Question: How can i display below toplinks in footer,

i used below code in Footer.phtml file,
'''
<?php echo $this->getChildHtml('topLinks'); ?>
'''
but the links are not displayed?. How can i do this?
Thanks in advance
footer.phtml
'''
<div class="footer-container">
<div class="footer">
<?php echo $this->getChildHtml() ?>
<?php echo $this->getChildHtml('newsletter') ?>
<?php //echo $this->getLayout()->createBlock('cms/block')->setBlockId('sample_links')->toHtml() ?>
<?php echo $this->getChildHtml('samplelinks') ?>
<?php echo $this->getChildHtml('top.links'); ?>
<p class="bugs"><?php echo $this->__('Help Us to Keep Magento Healthy') ?> - <a href="http://www.magentocommerce.com/bug-tracking" onclick="this.target='_blank'"><strong><?php echo $this->__('Report All Bugs') ?></strong></a> <?php echo $this->__('(ver. %s)', Mage::getVersion()) ?></p>
<address><?php echo $this->getCopyright() ?></address>
</div>
</div>
</div>
'''
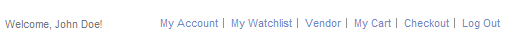
Answer: Classic learning-to-theme-Magento question!
The relationship of one block to another is most evident in templates (as your current effort demonstrates). The ability for a parent (footer, in your case) to trigger rendering of another block requires that a parent-child relationship be established. This typically happens in layout update XML.
If this relationship were core, it is likely that you would see the following in the base/default theme's file:
'''
<block type="page/html_footer" name="footer" ...>
<!-- other child block directives -->
<block type="page/template_links" name="top.links" as="topLinks"/>
</block>
'''
In your case, because you are adding a relationship between two existing blocks, you can set up a relationship between block instances in a special end-user layout xml file named which you should place in your custom theme's folder. Here is what it should look like:
'''
<?xml version="1.0"?>
<layout>
<default><!-- effectively: "do this on all pages" -->
<reference name="footer"><!-- parent block -->
<action method="insert"><!-- this PHP class method sets the relationship -->
<block_name_to_insert>top.links</block_name_to_insert><!--use the block name in the layout, not the alias. See Mage_Core_Block_Abstract::insert() -->
<sort_relative_to_other_childname/><!-- empty val is fine here -->
<sort_before_or_after/><!-- not relevant -->
<alias>topLinks</alias><!-- because you are using the original alias, need to re-specify that here -->
</action>
</reference>
</default>
</layout>
'''